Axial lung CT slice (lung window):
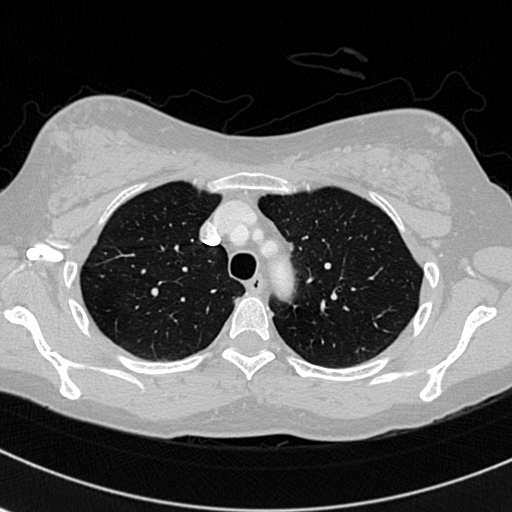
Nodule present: no